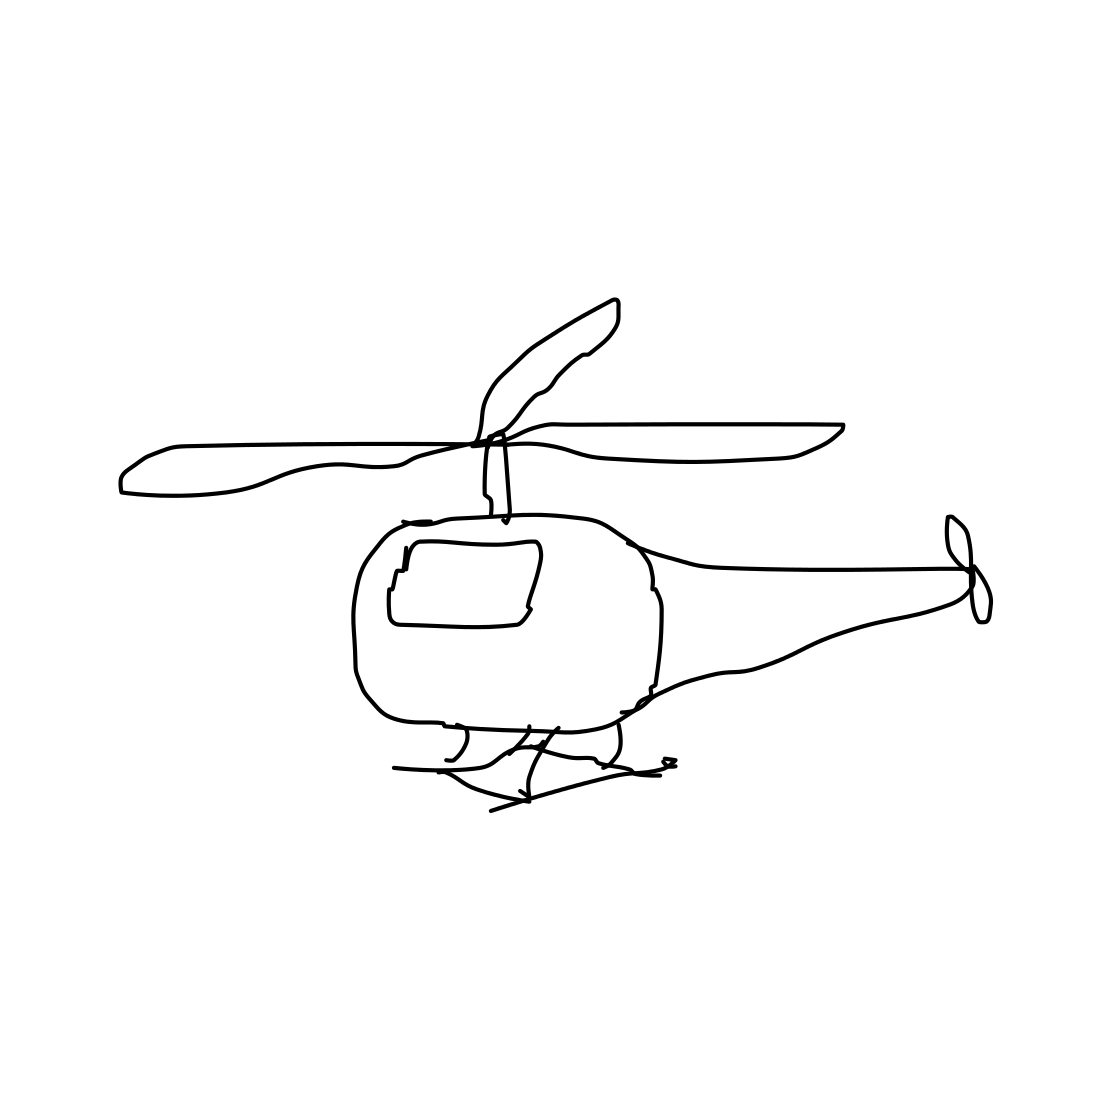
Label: helicopter